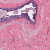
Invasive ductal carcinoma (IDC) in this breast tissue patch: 0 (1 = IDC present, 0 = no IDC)